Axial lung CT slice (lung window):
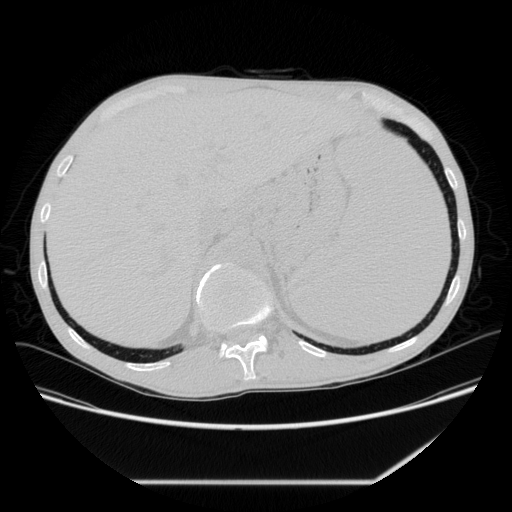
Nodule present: no